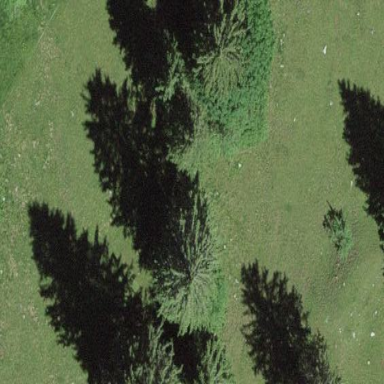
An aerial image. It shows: Beautiful woodland area.